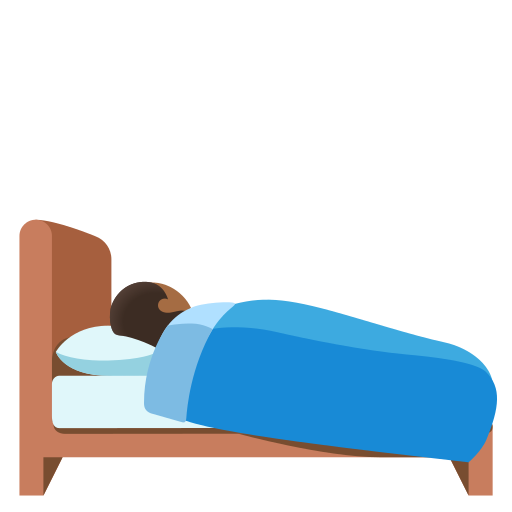
Emoji: 🛌🏾